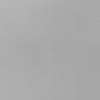
Label: dusty